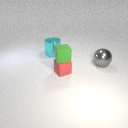
small red rubber cube below small green rubber cube